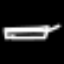
Label: pencil